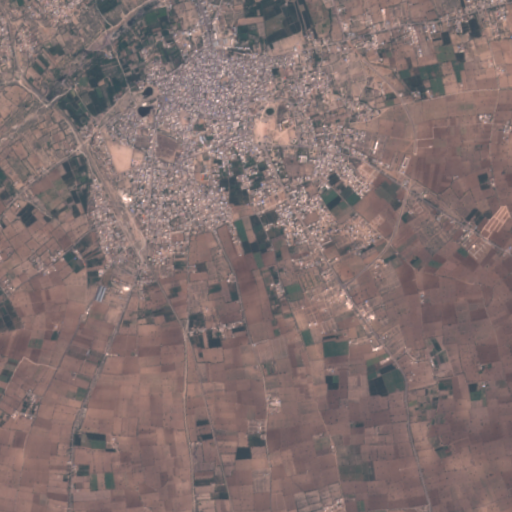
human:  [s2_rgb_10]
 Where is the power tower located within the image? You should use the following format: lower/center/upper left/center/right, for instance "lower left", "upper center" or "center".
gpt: The power tower is located in the lower of the image.
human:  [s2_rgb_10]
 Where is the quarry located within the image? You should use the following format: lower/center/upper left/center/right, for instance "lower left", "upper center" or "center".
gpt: The quarry is located in the upper left of the image.
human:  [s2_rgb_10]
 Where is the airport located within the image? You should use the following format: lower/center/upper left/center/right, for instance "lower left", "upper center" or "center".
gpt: There is no airport in the image.